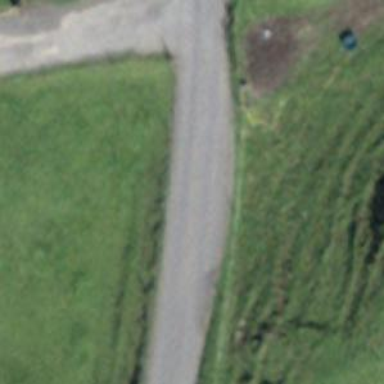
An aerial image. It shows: Passing place on the road.